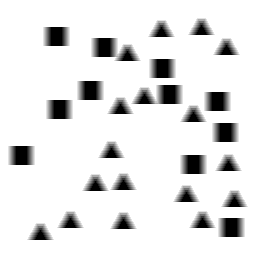
Squares: 11
Triangles: 17
Stars: 0
Total shapes: 28